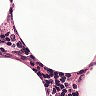
Metastatic tissue present: no